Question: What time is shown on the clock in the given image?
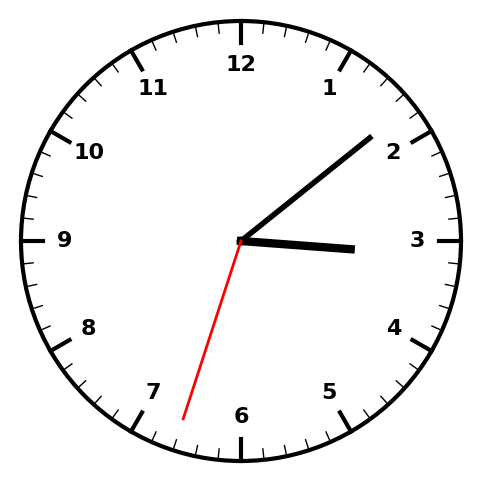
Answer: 03:08:33